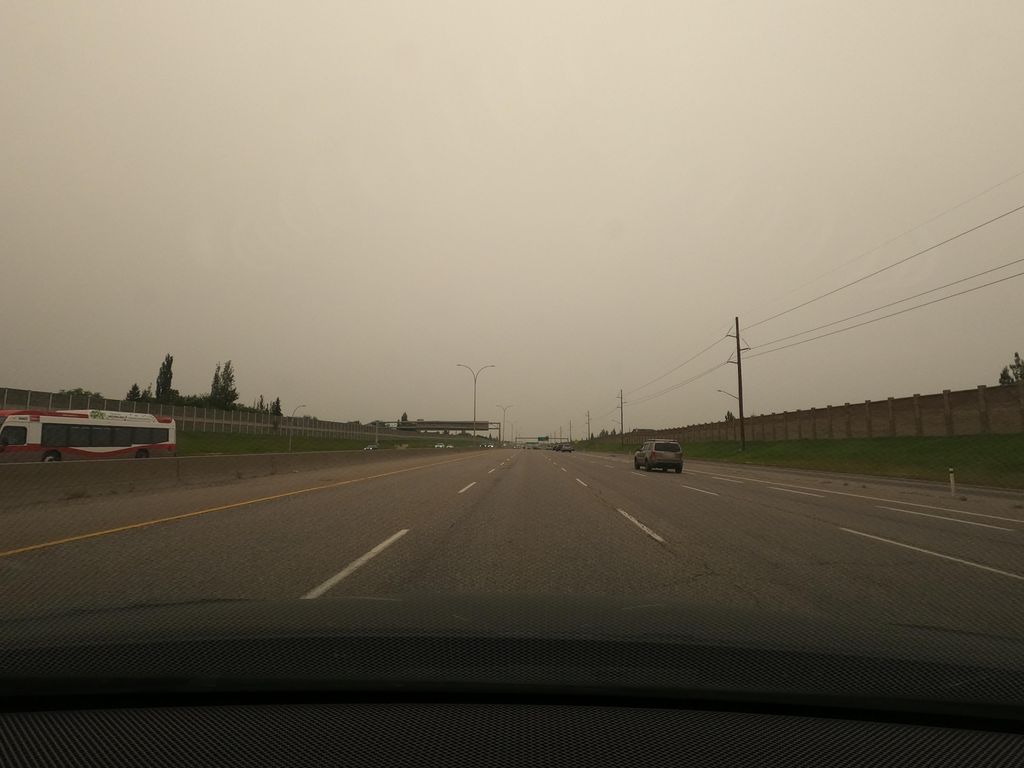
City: calgary